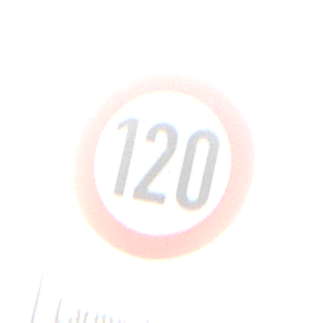
Verkehrszeichen: Geschwindigkeit120
Zusatzzeichen unten: HinweisDurchVerbaleAngabe6
Umgebung: Outdoor, Nature
Tageszeit: MorningAfternoon
Wetter: PartlyCloudy
Licht: Natural
Jahreszeit: NotSpecified
Kontrast: HighContrast